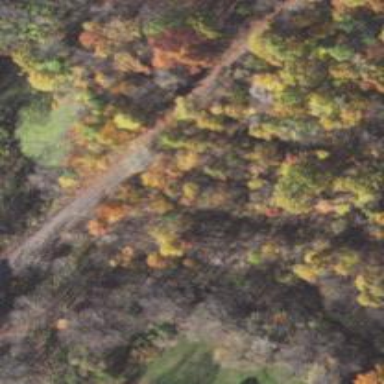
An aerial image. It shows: Railway track.